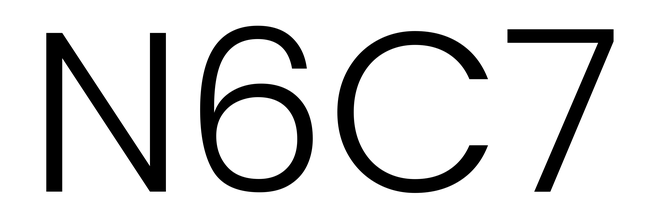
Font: Poppins-Light